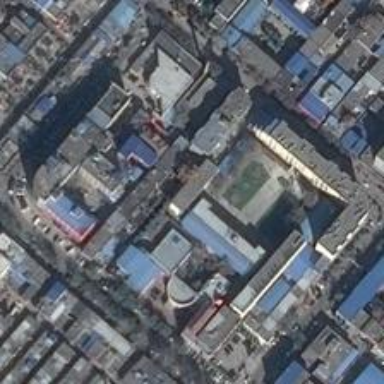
The buildings here are in picturesque disorder .